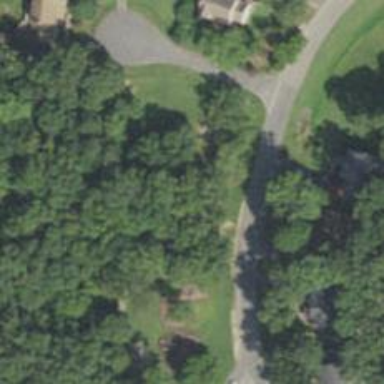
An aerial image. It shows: Footway along the road.